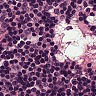
Metastatic tissue present: no